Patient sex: F
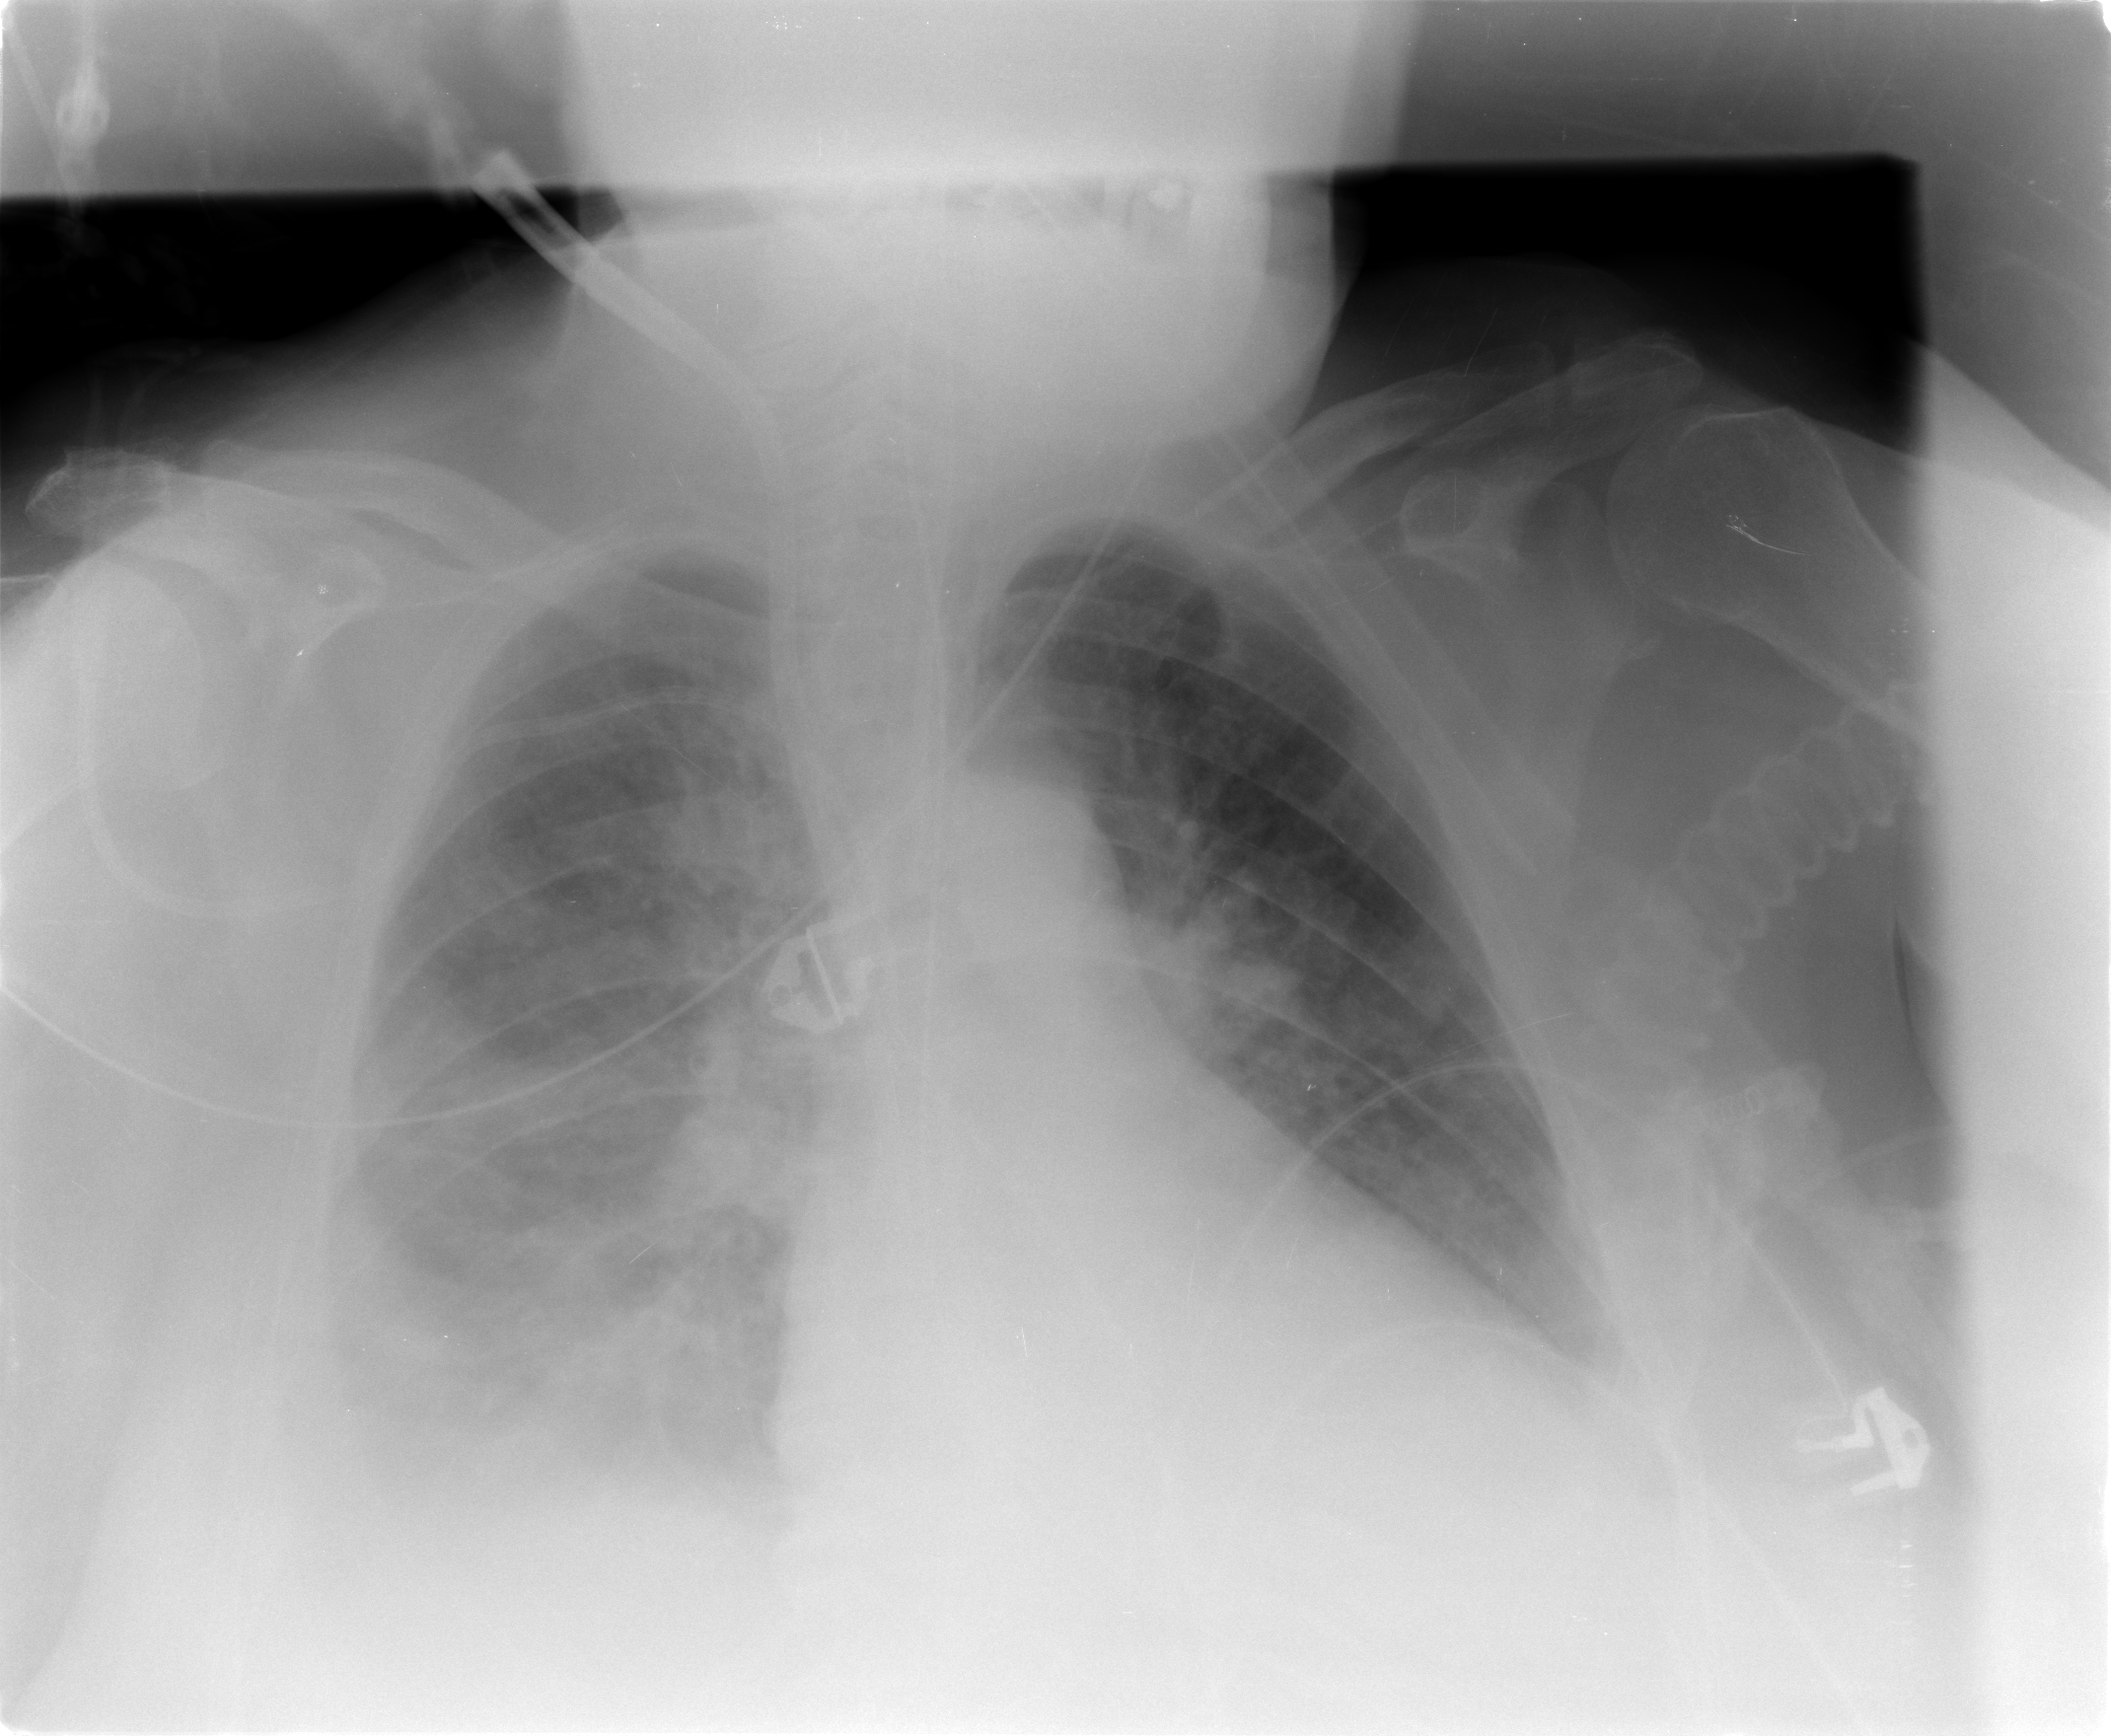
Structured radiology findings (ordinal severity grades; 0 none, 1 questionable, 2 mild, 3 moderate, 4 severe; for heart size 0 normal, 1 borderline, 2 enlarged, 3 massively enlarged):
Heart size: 2
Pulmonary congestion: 2
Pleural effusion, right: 3
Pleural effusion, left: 2
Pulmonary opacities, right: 2
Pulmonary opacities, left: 0
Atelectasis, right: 2
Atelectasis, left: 2